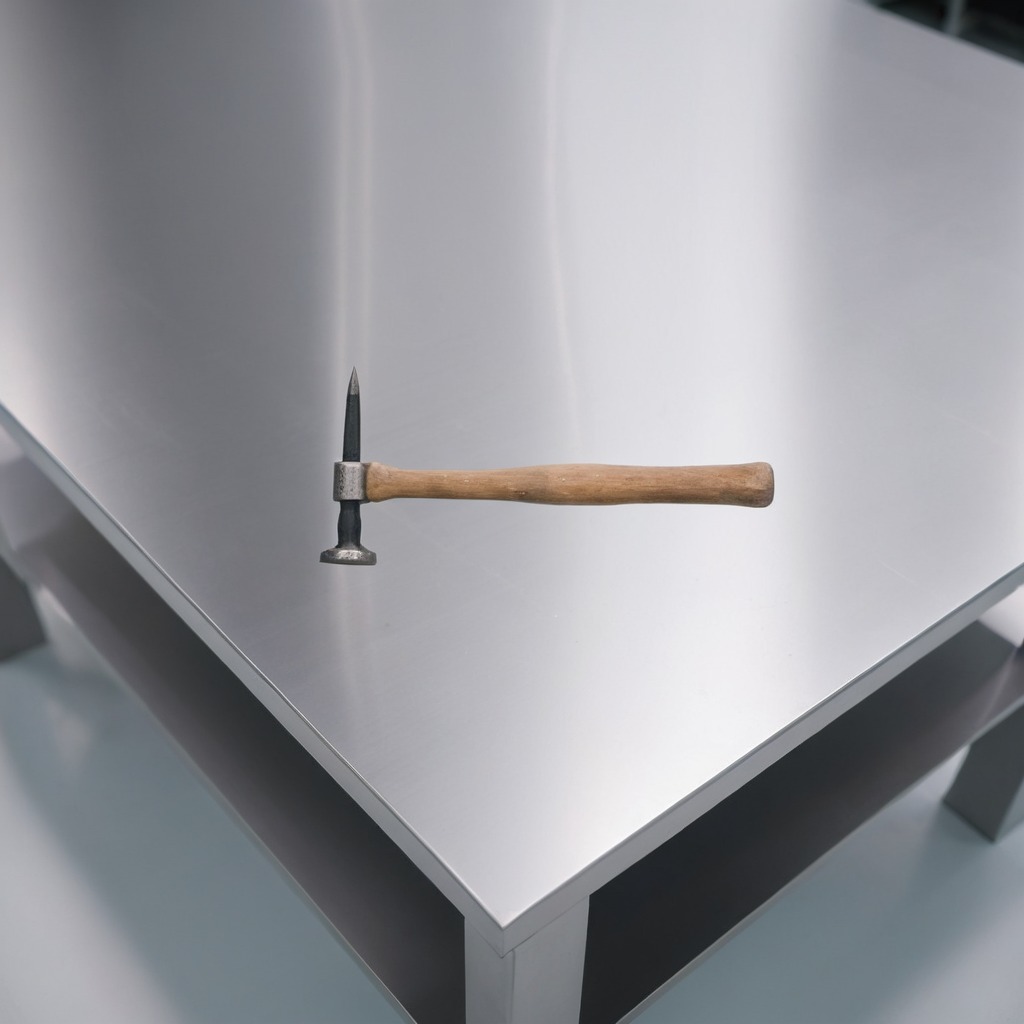
A hammer is lying on a stainless steel table in a high-end prototyping lab.